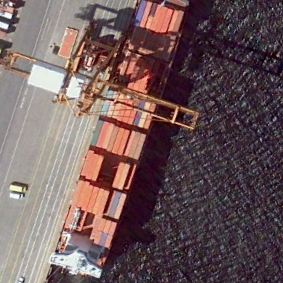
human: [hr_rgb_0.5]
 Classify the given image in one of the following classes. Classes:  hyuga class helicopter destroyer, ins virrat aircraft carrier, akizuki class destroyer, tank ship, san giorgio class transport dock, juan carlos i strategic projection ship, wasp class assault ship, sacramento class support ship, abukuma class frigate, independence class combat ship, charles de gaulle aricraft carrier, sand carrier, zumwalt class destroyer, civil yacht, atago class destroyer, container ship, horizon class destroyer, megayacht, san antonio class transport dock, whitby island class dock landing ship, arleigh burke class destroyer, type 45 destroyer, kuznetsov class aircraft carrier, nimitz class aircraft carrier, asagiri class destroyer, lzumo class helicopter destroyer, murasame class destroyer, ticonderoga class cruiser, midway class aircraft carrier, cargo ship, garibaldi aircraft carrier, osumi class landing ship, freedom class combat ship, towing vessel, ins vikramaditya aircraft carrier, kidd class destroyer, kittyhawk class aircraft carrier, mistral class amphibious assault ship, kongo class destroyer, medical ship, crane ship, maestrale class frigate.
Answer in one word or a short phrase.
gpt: Container ship